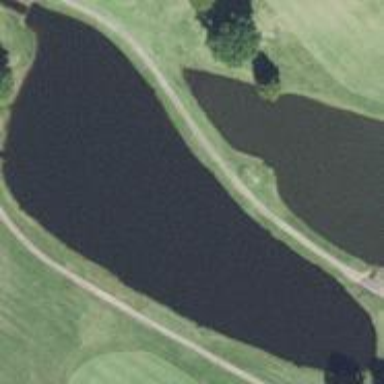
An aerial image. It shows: Water hazard in golf course. The hazard is natural water feature.